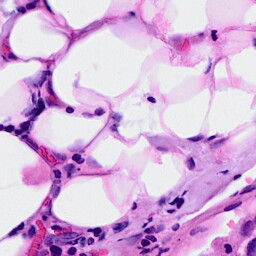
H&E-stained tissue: Breast